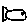
Label: fish